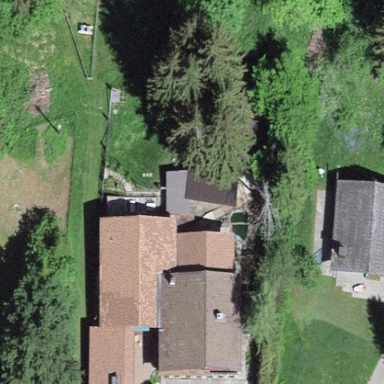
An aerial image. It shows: Simple house.